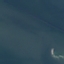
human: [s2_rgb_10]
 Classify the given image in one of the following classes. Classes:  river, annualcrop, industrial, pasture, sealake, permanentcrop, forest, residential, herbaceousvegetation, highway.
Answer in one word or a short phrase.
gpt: SeaLake